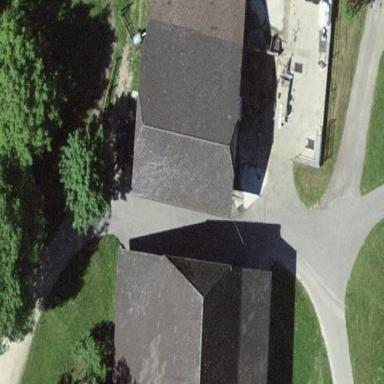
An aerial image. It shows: Rural barn.